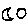
Label: moon